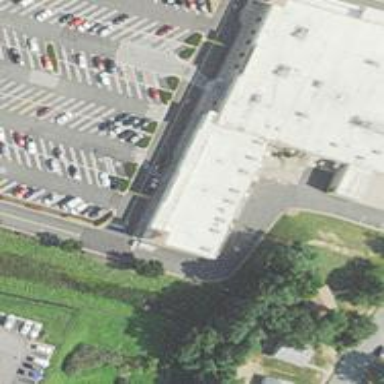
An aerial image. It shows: Car rental facility.